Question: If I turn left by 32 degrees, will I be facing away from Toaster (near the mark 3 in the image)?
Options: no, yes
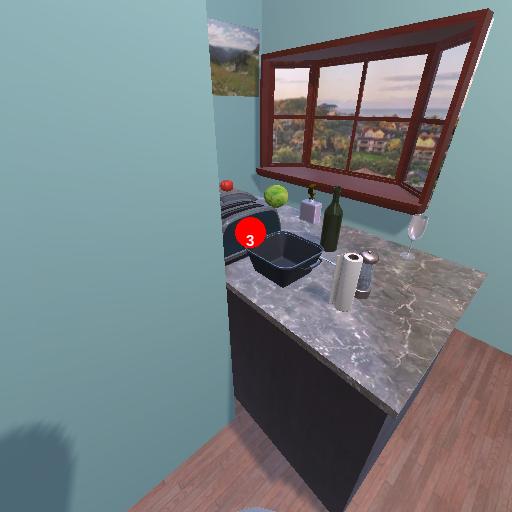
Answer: no